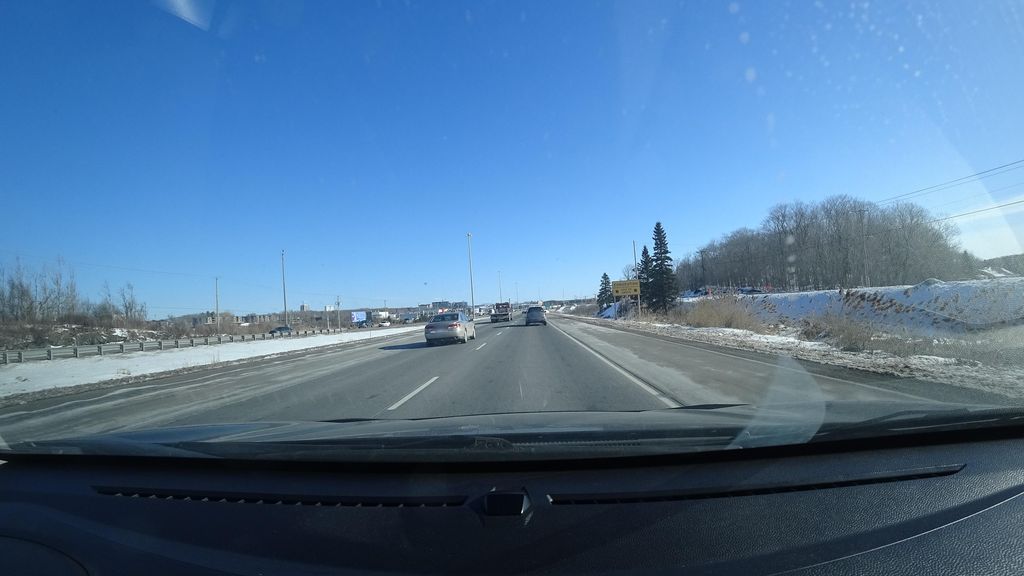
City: quebec_city